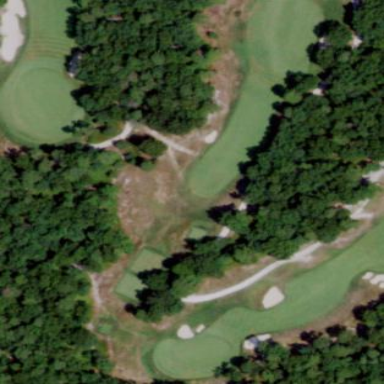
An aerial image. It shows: Golf fairway surrounded by grass.